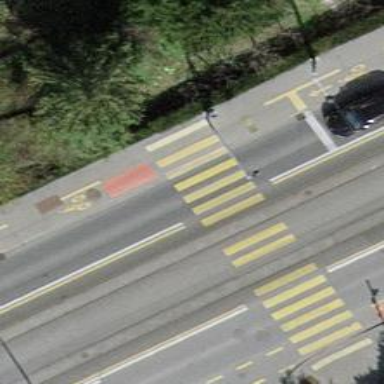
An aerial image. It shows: Crossing with traffic signals.